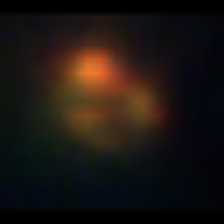
Taxon: NanoPlankton
Group: Other